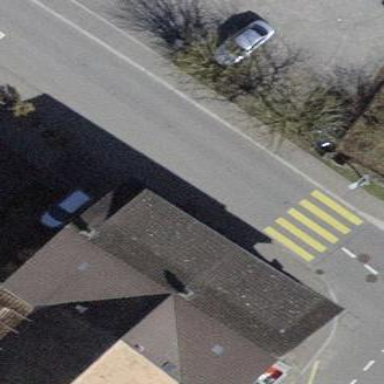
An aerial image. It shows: Building with tile roof.